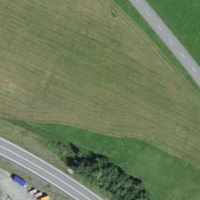
EUNIS habitat code: 24
Species observed at this site:
Melanargia galathea
Euthystira brachyptera